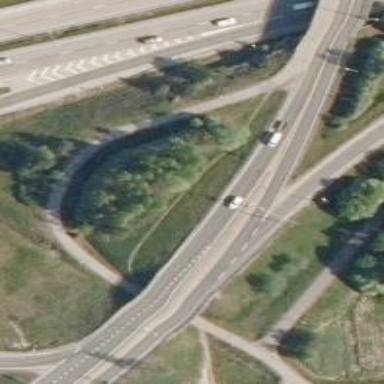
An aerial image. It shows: Secondary road with asphalt surface and embankment.